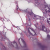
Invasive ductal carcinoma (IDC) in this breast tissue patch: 1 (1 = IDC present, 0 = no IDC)